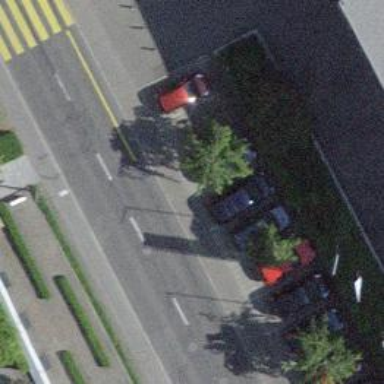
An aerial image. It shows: Sidewalk.